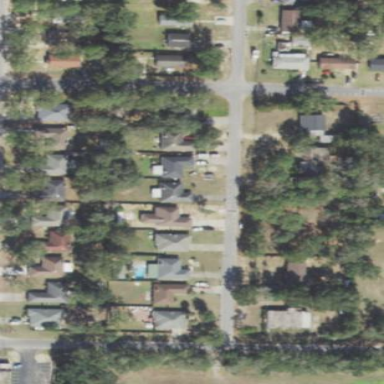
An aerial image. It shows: This residential area consists of single-family homes.